Aerial crown-view tile of a tropical tree (Barro Colorado Island, Panama), acquired 20240918:
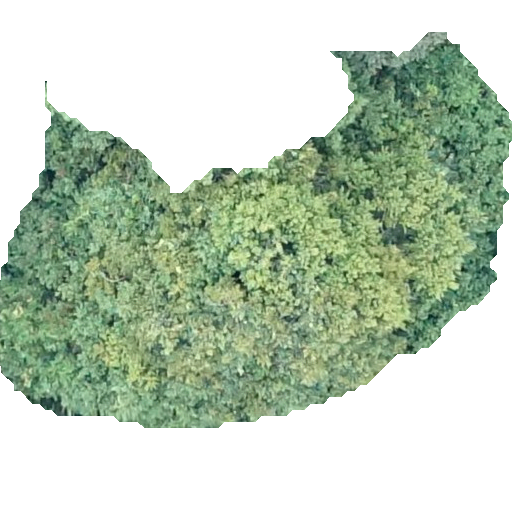
Species: Sloanea terniflora
GBIF accepted scientific name: Sloanea terniflora
Crown area: 206.425 m²